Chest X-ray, PA view. Patient: 55 years old, sex F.
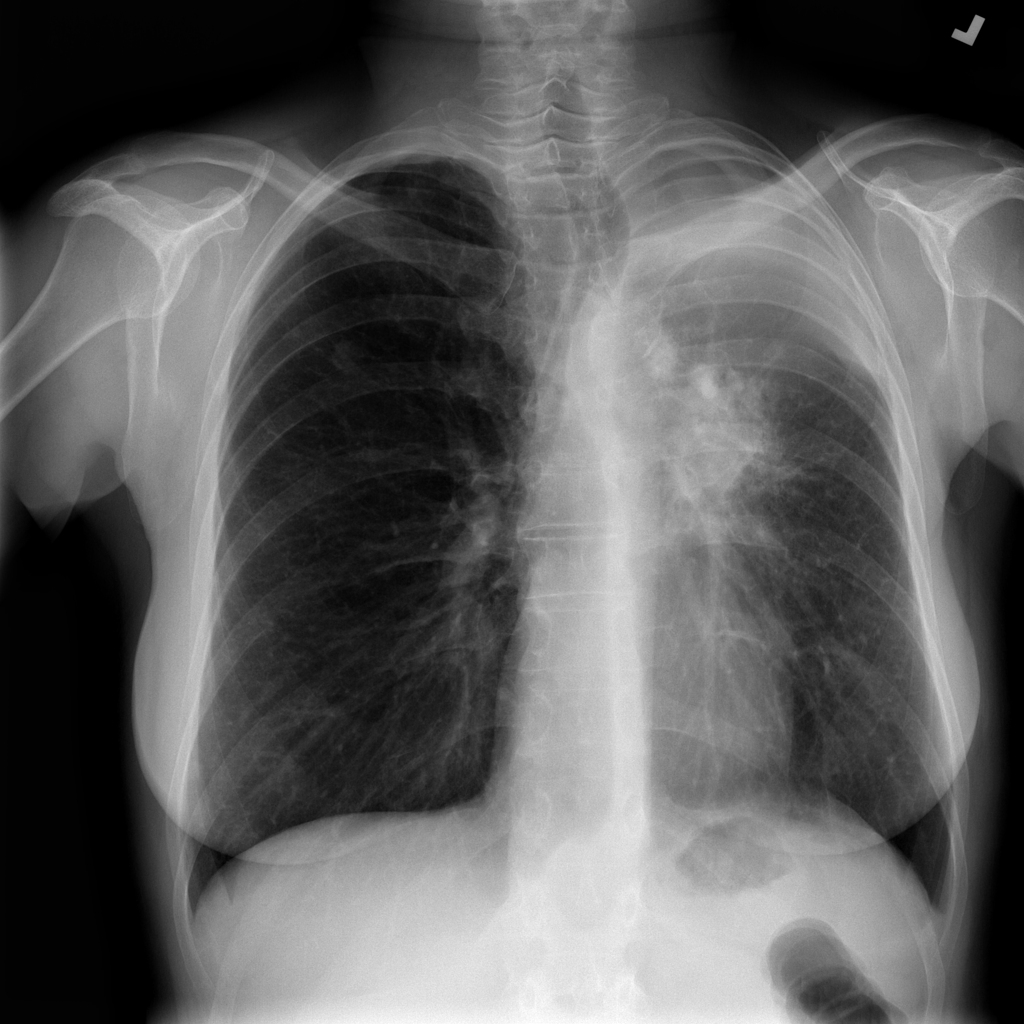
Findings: Atelectasis, Nodule